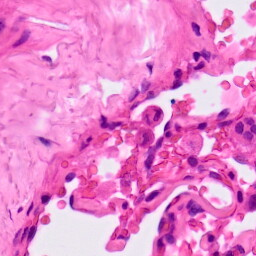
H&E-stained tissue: Lung